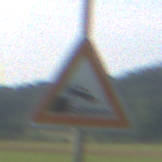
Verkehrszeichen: Ufer
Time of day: SunriseSunset
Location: Outdoor (Nature)
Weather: PartlyCloudy
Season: NotSpecified
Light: Natural